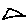
Label: triangle